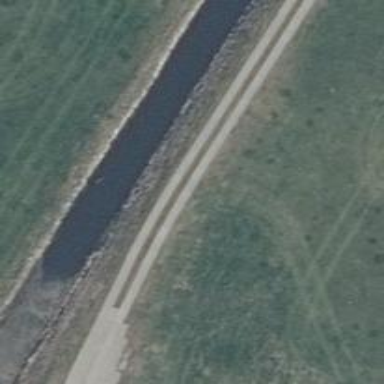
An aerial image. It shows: Track road with concrete lanes of grade1 quality.